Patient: sex M, age 33
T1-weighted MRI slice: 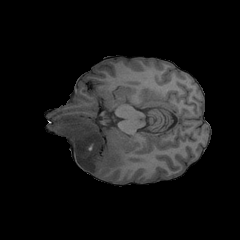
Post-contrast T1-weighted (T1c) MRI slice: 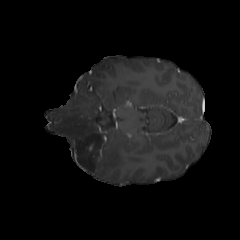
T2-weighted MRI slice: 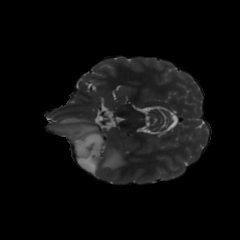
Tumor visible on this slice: yes
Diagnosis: Astrocytoma, IDH-mutant
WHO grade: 4